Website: slack
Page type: payment
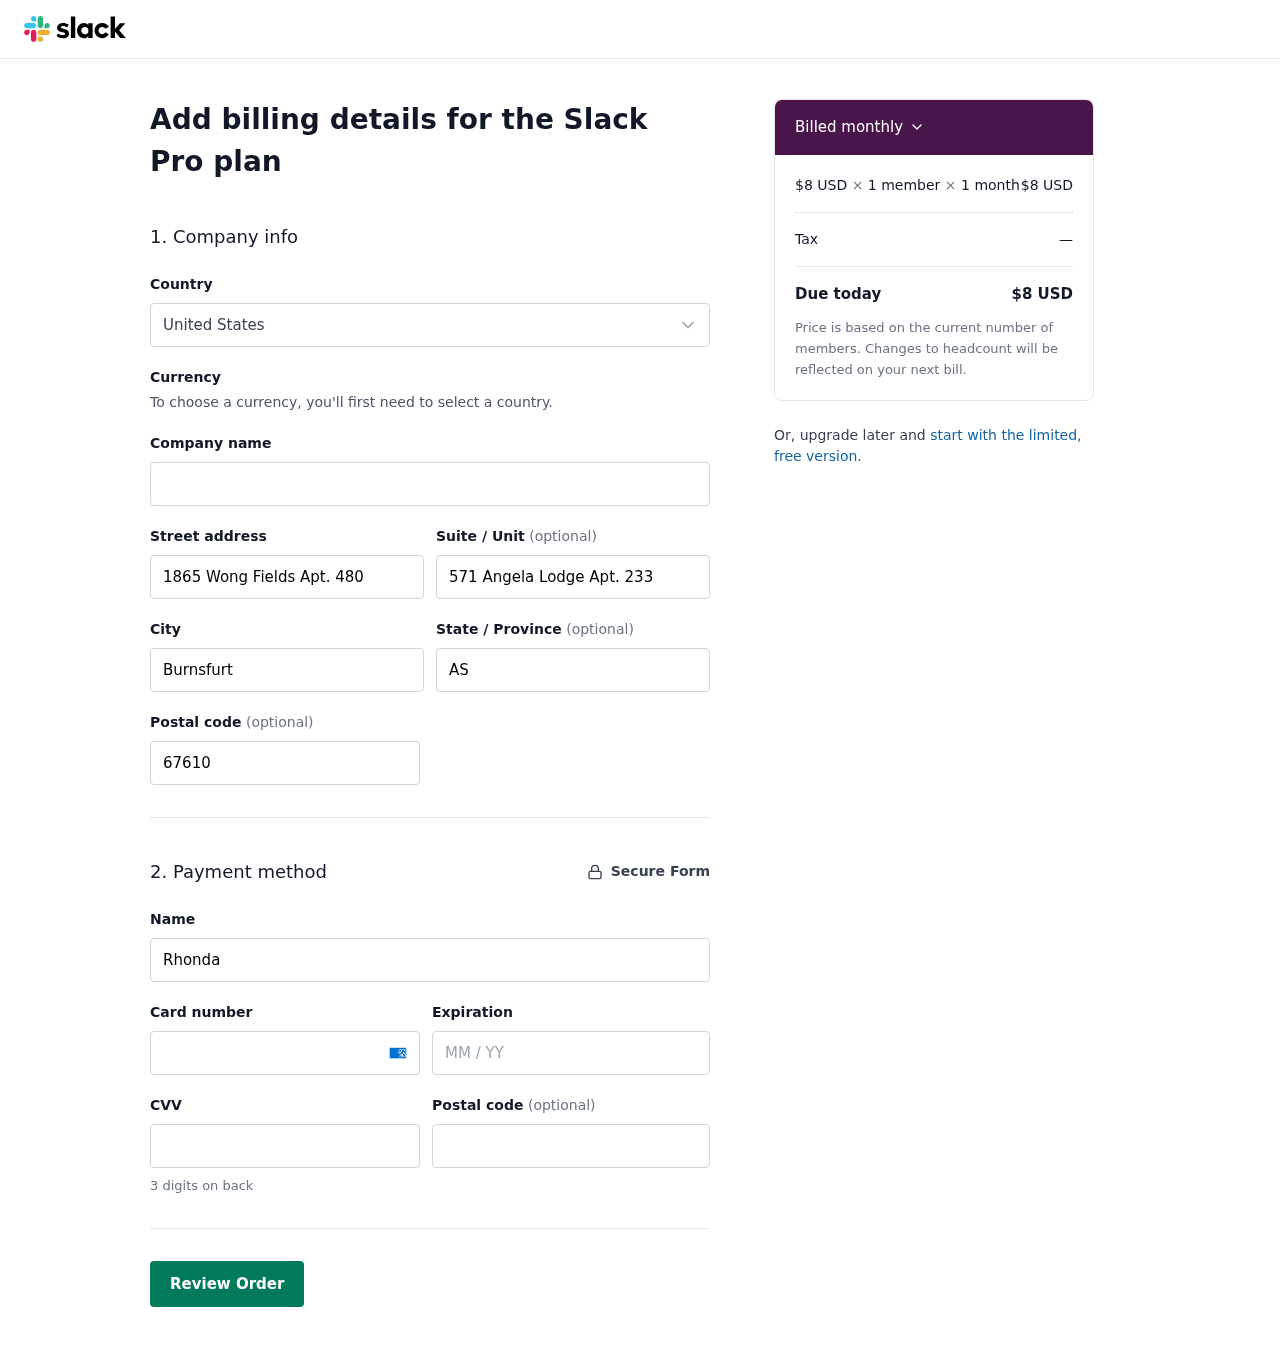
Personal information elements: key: PII_COUNTRY
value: United States
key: PII_STREET
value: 1865 Wong Fields Apt. 480
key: PII_STREET2
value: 571 Angela Lodge Apt. 233
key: PII_CITY
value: Burnsfurt
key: PII_STATE
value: AS
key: PII_POSTCODE
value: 67610
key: PII_FULLNAME
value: Rhonda Garza
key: PII_CARD_NUMBER
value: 3450 3850 0232 032
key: PII_CARD_EXPIRY
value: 06/27
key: PII_CARD_CVV
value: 9755
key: PII_POSTCODE2
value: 03404
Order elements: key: ORDER_PRICE_PER_MEMBER
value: $8 USD
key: ORDER_NUM_MEMBERS
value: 1 member
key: ORDER_NUM_MONTHS
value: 1 month
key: ORDER_SUBTOTAL
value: $8 USD
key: ORDER_TAX
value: —
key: ORDER_TOTAL
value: $8 USD